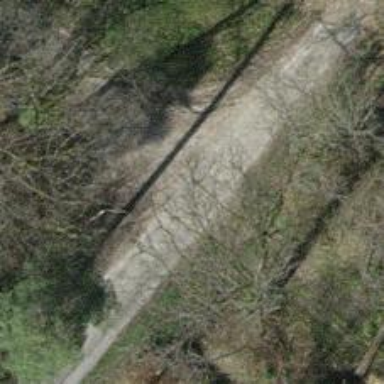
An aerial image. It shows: Concrete service road.